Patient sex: M
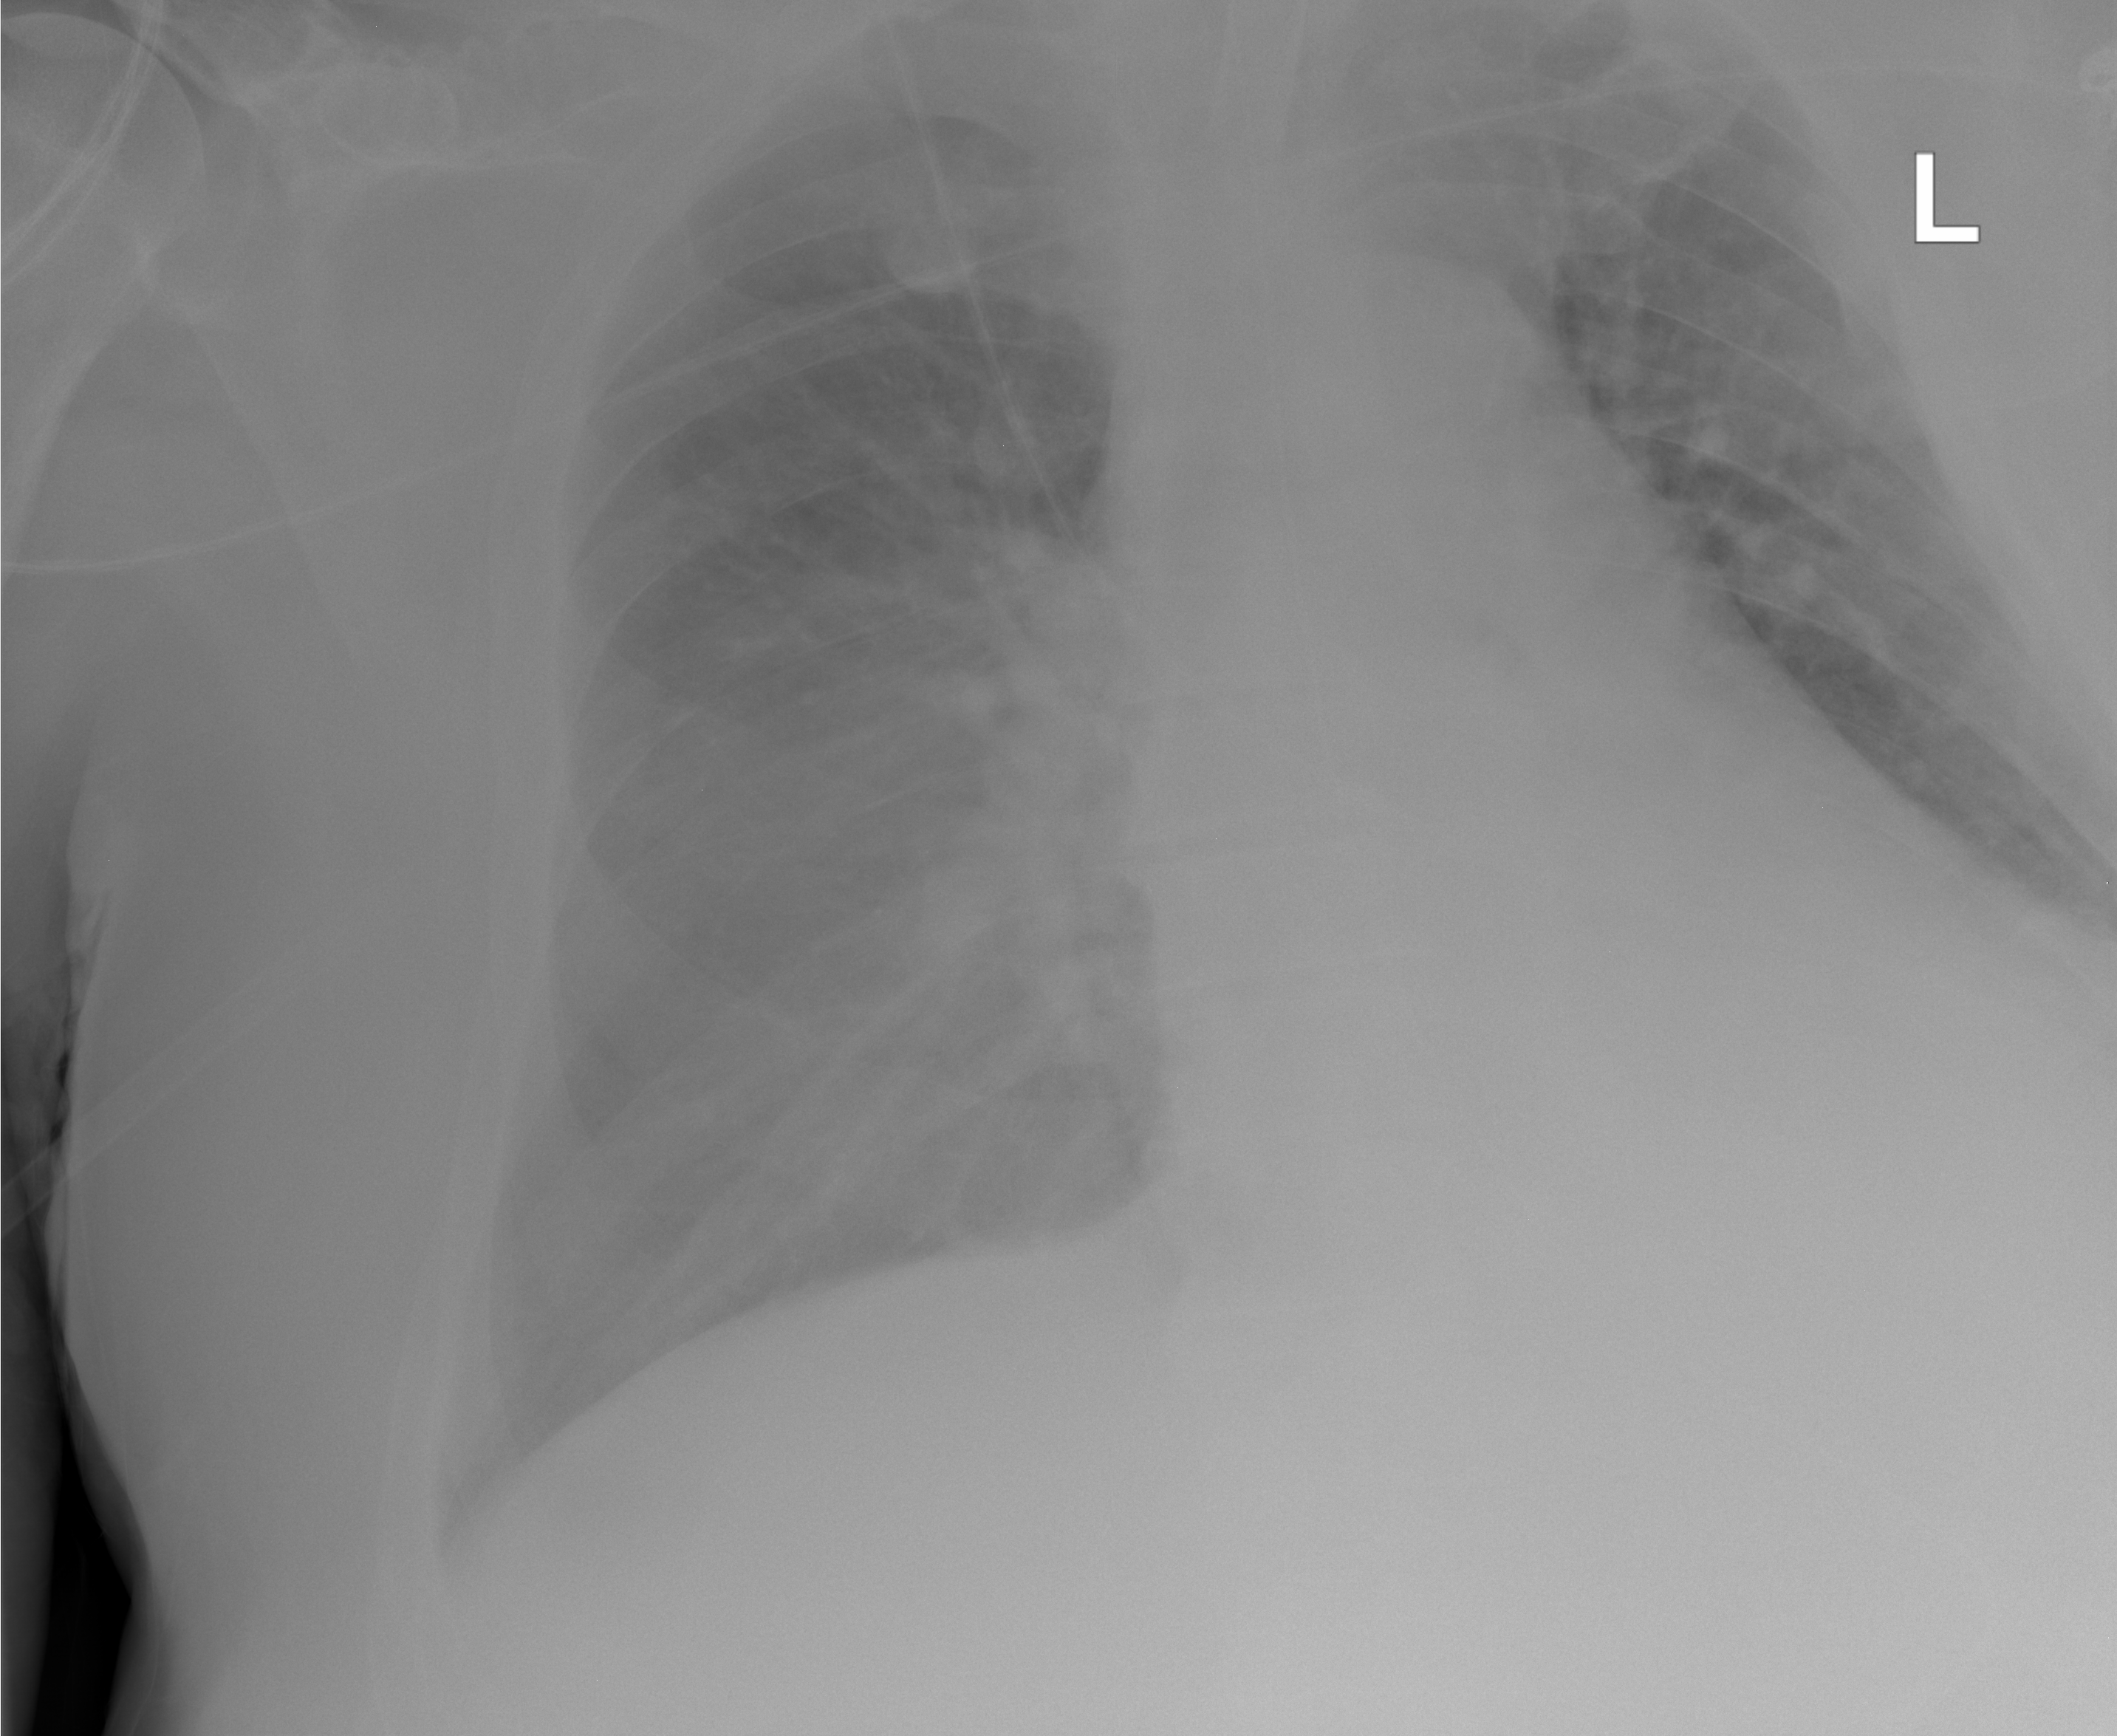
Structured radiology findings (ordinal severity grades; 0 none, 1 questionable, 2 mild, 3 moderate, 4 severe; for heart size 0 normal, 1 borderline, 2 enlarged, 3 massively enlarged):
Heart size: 2
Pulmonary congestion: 2
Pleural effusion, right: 2
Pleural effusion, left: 0
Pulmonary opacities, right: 0
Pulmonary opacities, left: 0
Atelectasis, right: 2
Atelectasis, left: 0